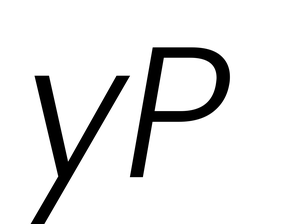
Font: Poppins-LightItalic